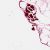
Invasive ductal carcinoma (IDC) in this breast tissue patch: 0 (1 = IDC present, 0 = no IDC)